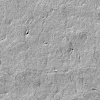
Atmospheric dust classification: not_dusty